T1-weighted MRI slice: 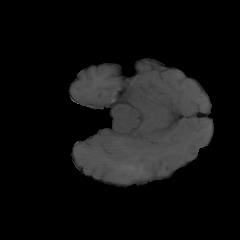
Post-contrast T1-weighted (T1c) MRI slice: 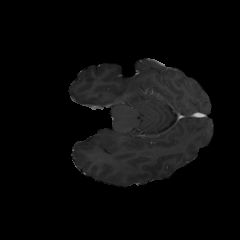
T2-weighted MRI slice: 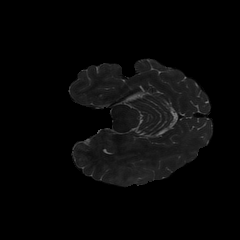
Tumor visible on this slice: no